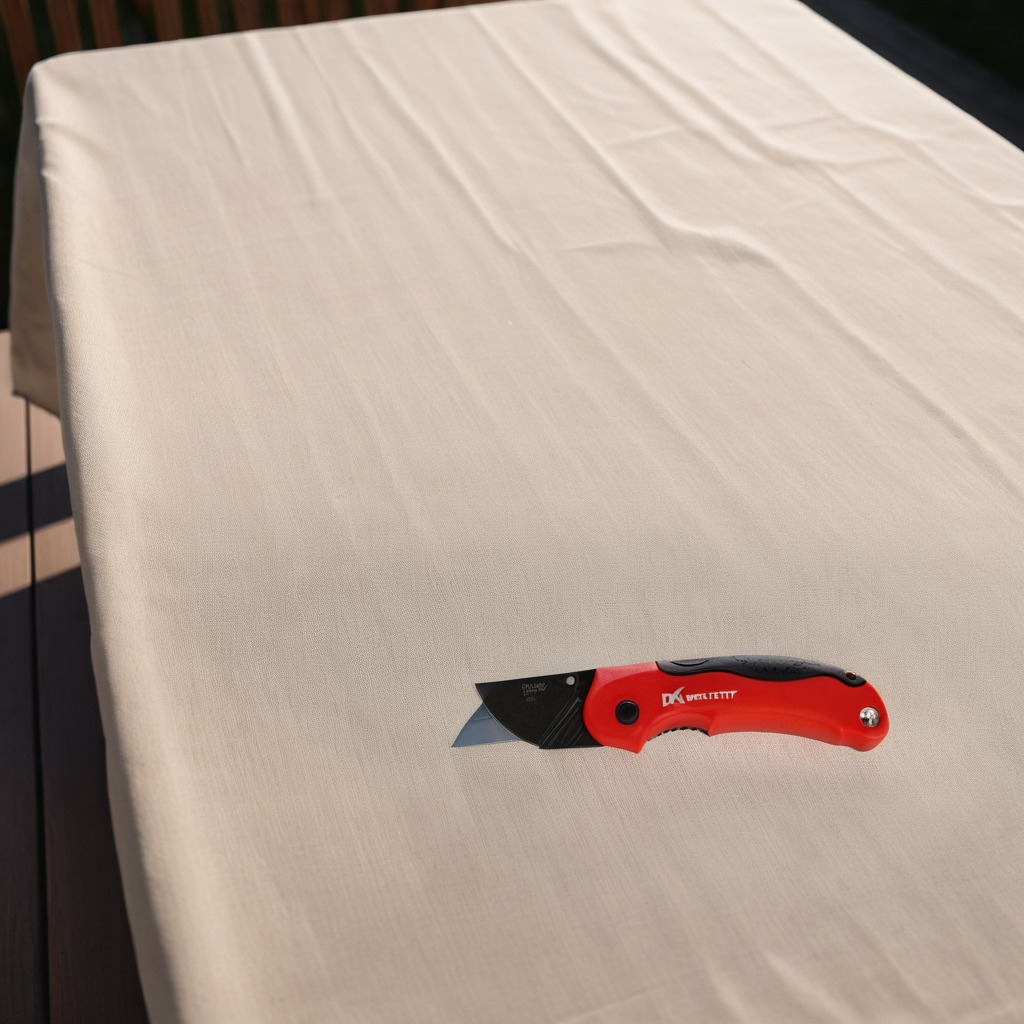
A utility knife lying on the wooden table in an outdoor workshop during daytime bright natural light soft shadows worn but beneath the cloth.